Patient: sex M, age 65
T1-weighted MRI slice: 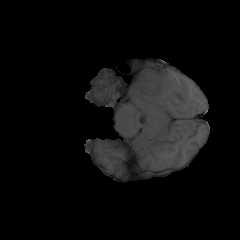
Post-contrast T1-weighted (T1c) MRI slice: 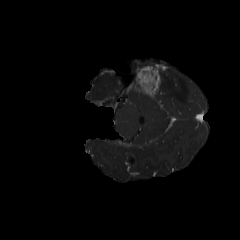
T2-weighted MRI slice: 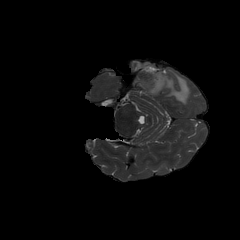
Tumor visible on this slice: yes
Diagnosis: Glioblastoma, IDH-wildtype
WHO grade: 4